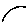
Label: circle